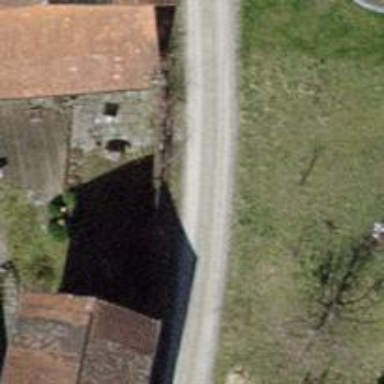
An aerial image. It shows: Residential road with pebblestone surface.